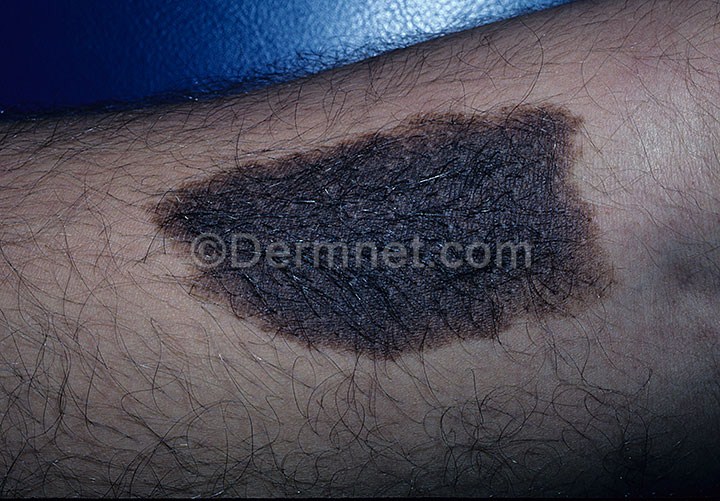
Disease: Melanoma Skin Cancer Nevi and Moles